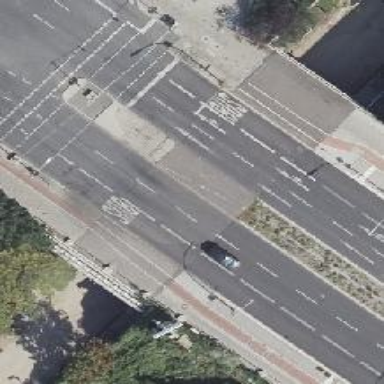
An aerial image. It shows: Secondary road bridge with lane markings and designated bus lane parking on the right side. The road and sidewalk surfaces are asphalt on this dual carriageway.